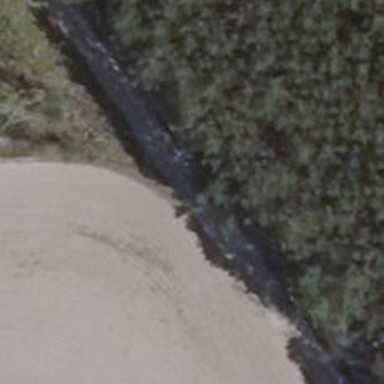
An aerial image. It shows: Sandy track with grade 4 tracktype.